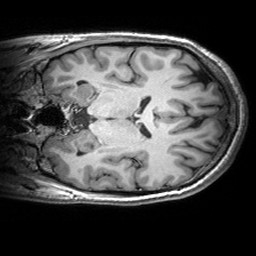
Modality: T1w
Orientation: coronal
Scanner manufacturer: siemens
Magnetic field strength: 3 T
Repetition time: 2.53 s
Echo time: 0.00299 s